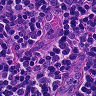
Metastatic tissue present: no